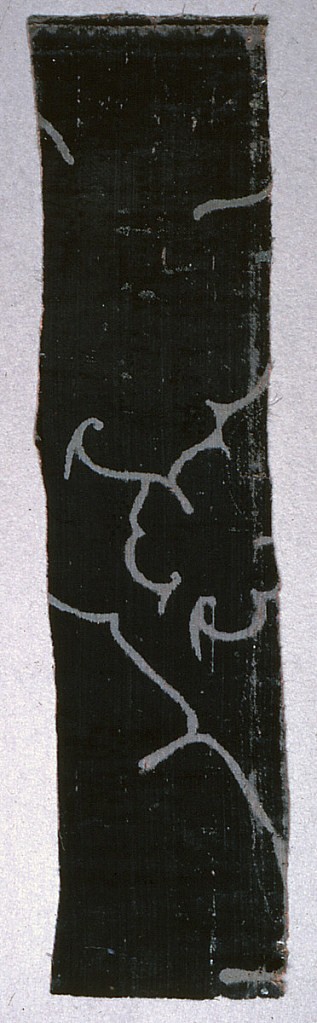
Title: Fragment
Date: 15th century
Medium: silk Technique: supplementary warp pile on a foundation of 4&1satin (velvet)
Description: Small strip of dark blue voided velvet of the ferronerie type with portion of a much larger pattern.